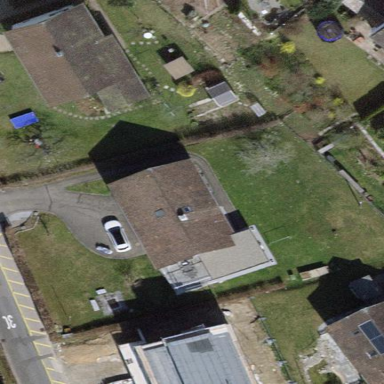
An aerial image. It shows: Building with tile roof.